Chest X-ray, PA view. Patient: 46 years old, sex F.
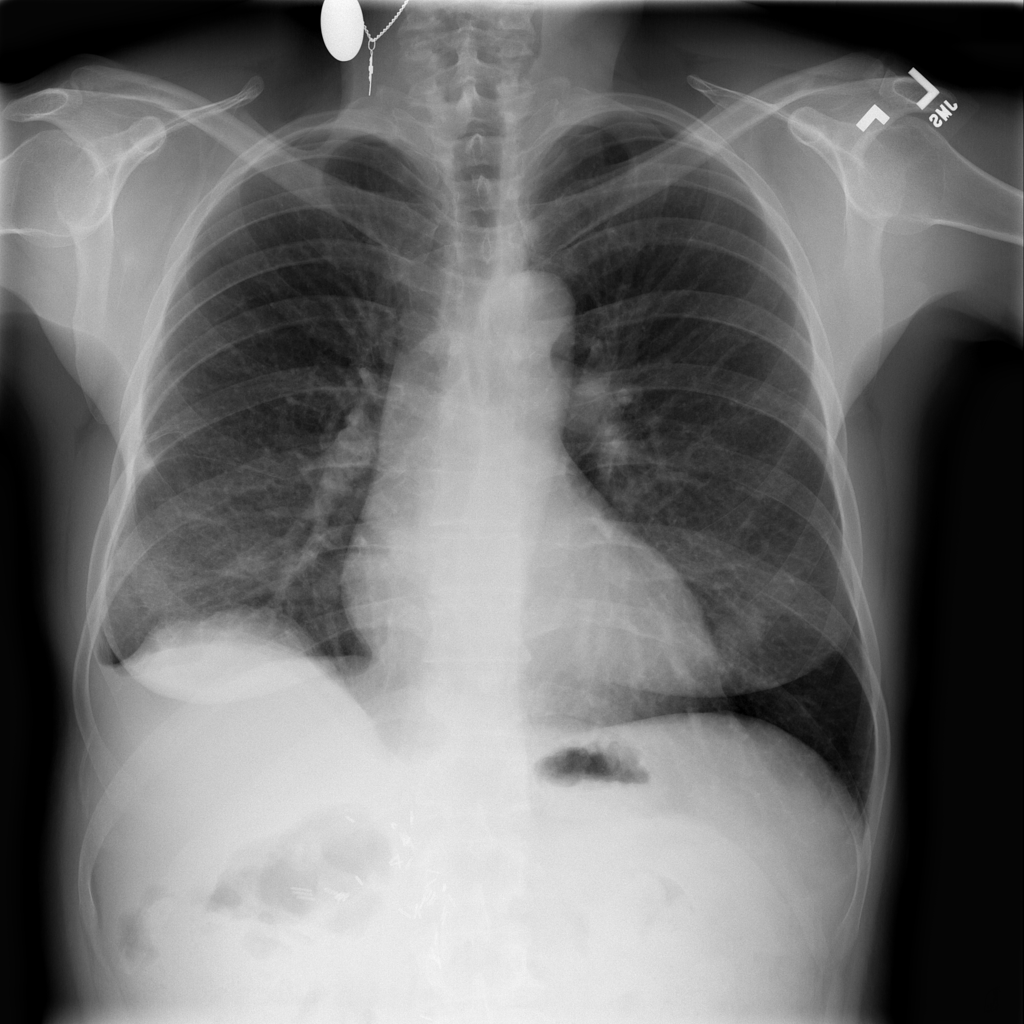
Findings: No Finding